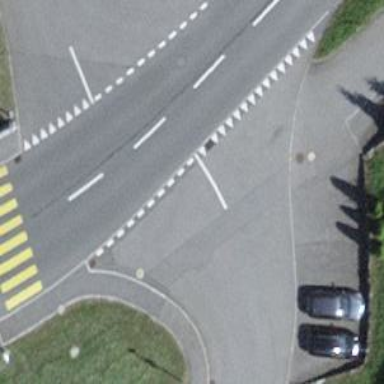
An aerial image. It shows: Road with "give way" sign.